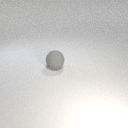
large gray rubber sphere